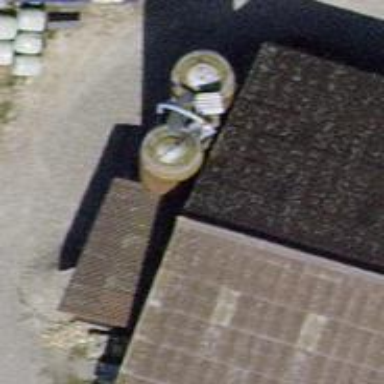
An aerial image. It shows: Silo.